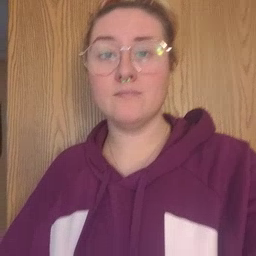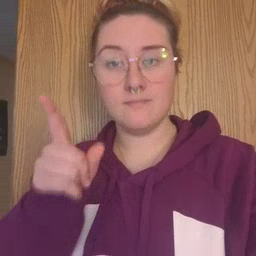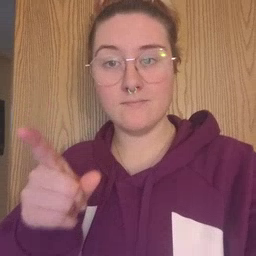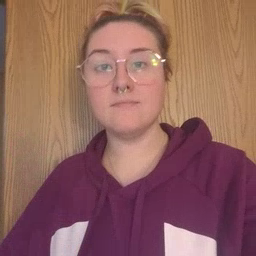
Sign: hesheit